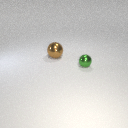
small green metal sphere to the right of large brown metal sphere